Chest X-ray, PA view. Patient: 49 years old, sex F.
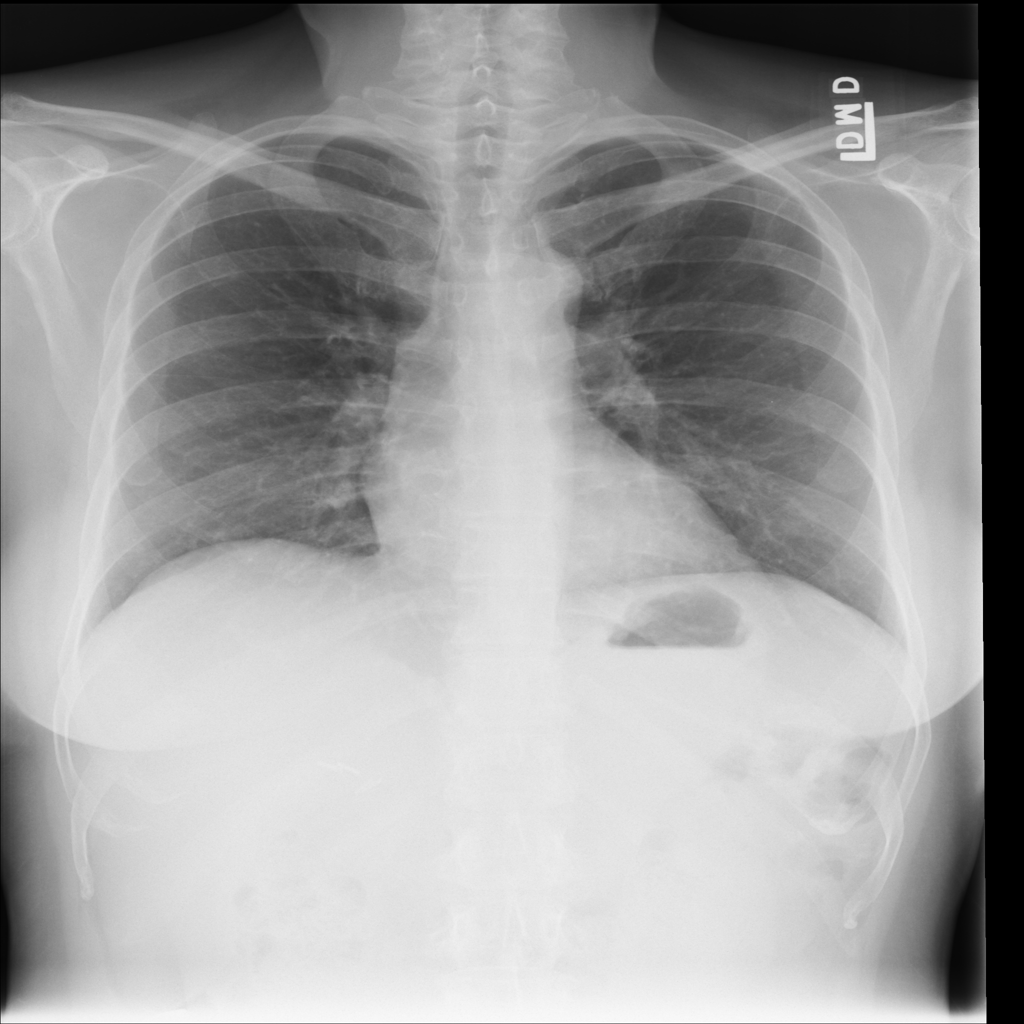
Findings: No Finding